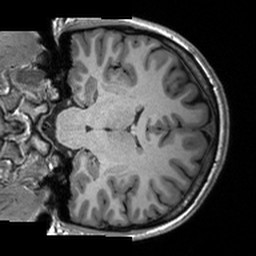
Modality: T1w
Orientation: coronal
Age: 24
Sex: female
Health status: healthy
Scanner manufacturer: siemens
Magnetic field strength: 3 T
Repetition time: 2 s
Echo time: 0.00203 s